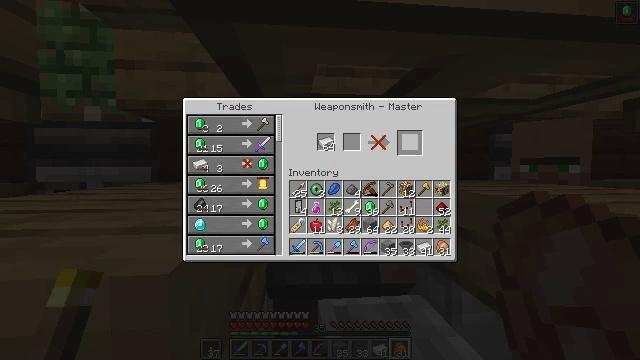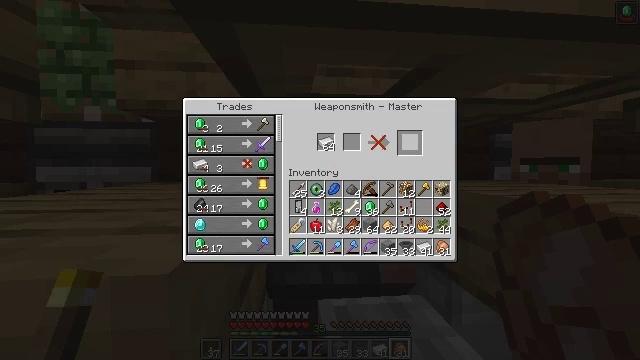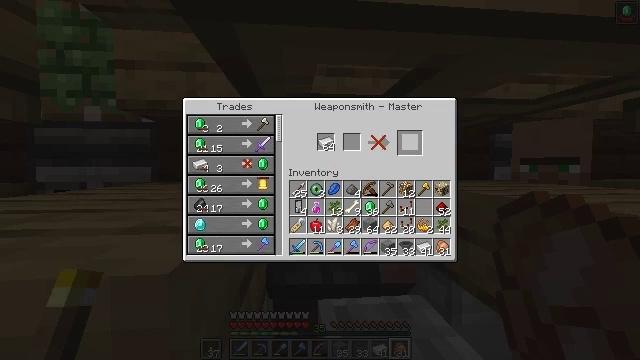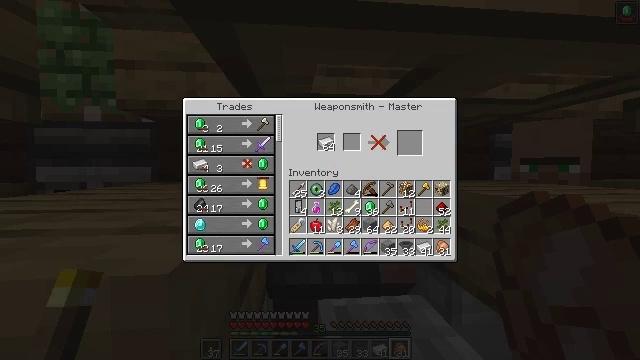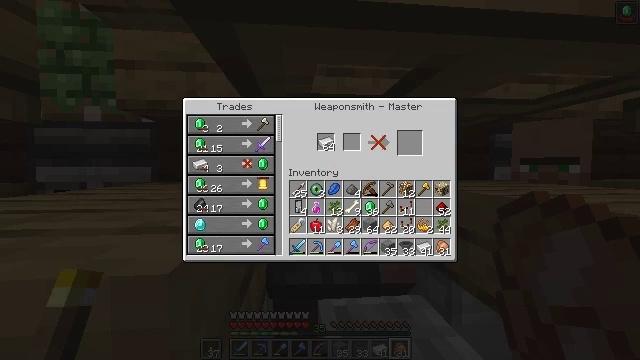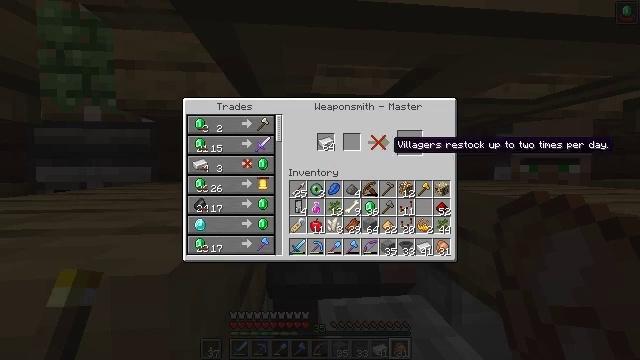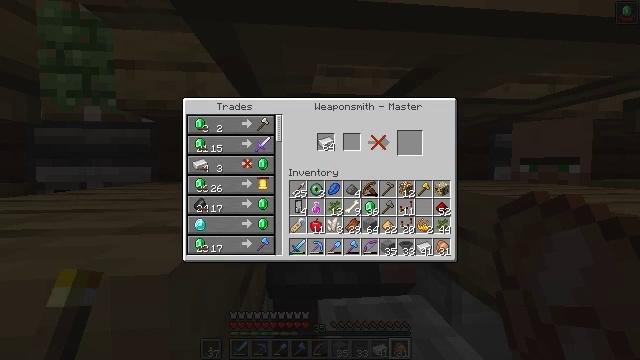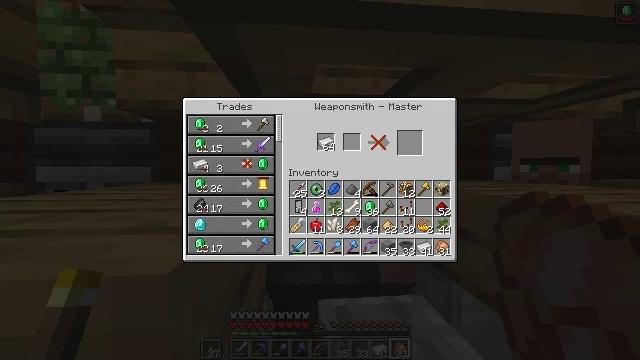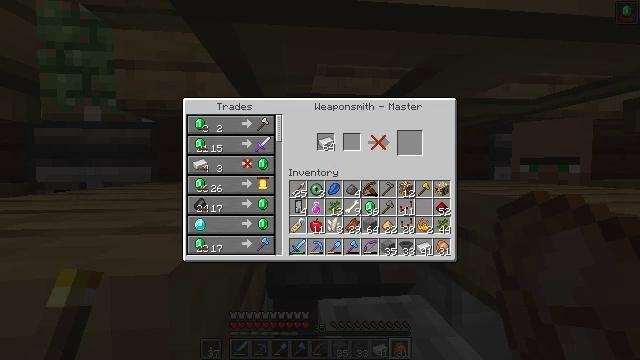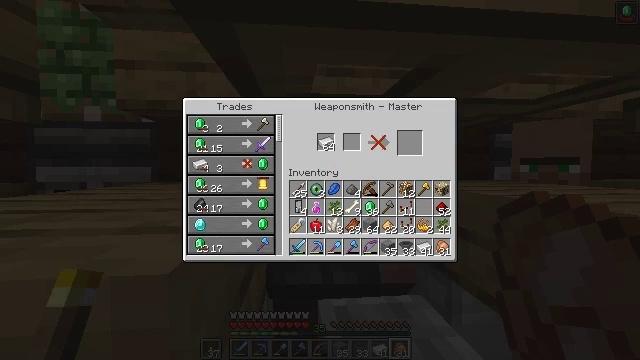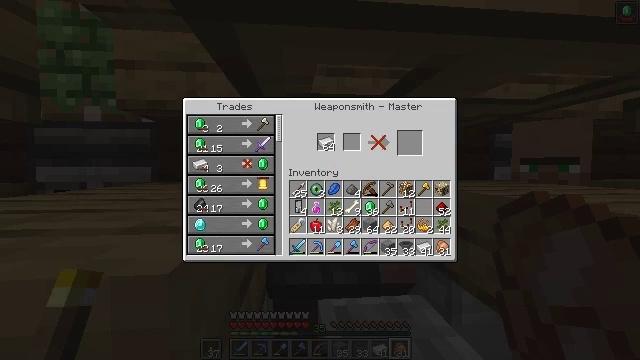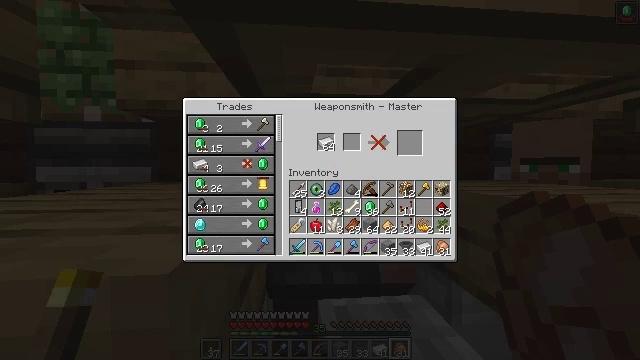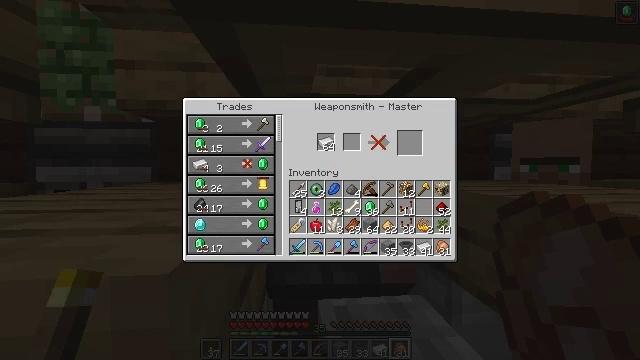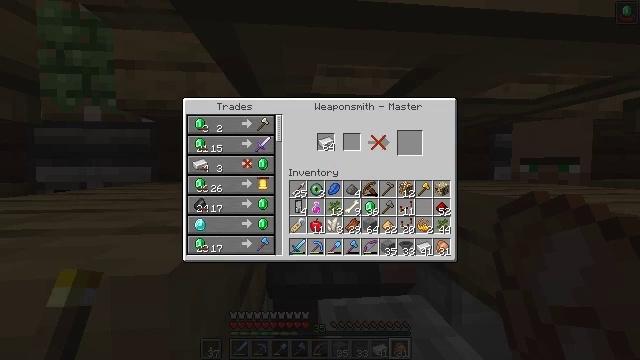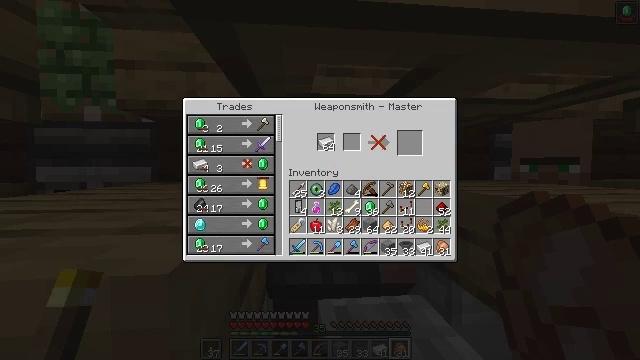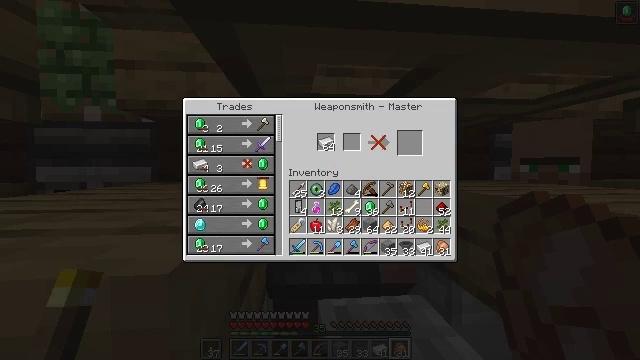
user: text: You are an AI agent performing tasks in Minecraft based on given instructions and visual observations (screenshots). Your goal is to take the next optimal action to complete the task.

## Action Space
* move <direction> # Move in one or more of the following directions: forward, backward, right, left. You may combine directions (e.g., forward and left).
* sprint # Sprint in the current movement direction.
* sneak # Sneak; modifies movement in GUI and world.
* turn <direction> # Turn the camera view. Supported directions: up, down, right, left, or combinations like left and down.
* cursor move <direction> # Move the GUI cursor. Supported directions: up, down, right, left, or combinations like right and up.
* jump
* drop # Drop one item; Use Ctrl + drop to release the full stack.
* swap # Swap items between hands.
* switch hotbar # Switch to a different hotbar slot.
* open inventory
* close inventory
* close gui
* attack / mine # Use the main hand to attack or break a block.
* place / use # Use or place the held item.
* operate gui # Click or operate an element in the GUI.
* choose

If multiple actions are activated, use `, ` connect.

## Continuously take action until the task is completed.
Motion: motion action
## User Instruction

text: Get an emerald by using the crafting table.
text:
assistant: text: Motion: sneak
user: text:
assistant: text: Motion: sneak
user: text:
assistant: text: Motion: sneak
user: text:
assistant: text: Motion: sneak
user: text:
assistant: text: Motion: sneak, cursor move left
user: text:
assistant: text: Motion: cursor move left
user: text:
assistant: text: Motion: no_op
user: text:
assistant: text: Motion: no_op
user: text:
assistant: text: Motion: no_op
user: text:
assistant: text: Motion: no_op
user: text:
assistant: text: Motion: no_op
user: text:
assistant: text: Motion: no_op
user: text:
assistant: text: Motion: no_op
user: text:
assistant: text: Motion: no_op
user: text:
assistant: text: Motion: no_op
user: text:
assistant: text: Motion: no_op
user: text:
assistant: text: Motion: no_op
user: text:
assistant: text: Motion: no_op
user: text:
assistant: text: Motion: no_op
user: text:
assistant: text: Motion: no_op
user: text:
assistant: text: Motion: no_op
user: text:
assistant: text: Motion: close gui
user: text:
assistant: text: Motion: no_op
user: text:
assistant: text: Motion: no_op
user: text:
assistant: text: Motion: no_op
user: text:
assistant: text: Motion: turn right and down
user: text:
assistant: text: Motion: turn right and down
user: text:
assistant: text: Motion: turn right and down
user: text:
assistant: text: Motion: turn right and down
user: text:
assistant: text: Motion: turn right and down